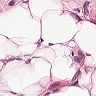
Metastatic tissue present: yes